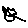
Label: flower